Question: I have added a custom characteristic to a service using the HomeKit Simulator. However when I add it, despite I include the manufactorer description, a UUID is shown instead of the description.
How can I display the description instead?
The first characteristic is a standard one ("On/Off": boolean). The other ones are custom.

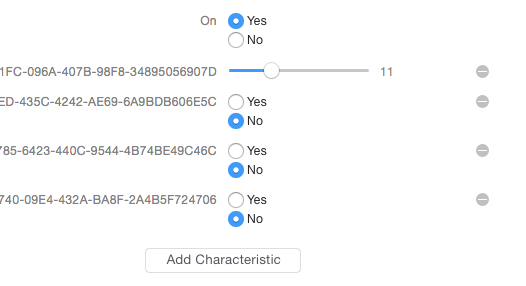
Answer: Until now the HomeKit Accessory Simulator (1.1) cannot be configured to show manufacturer description, as you want to.
At least in version 1.1 can be attached and achieve a corresponding name, that the developer is able to distinguish. Characteristics can still not be named and remains a UUID mess. But as far as I know, this version (1.1) is only rolled out to MFi participants.